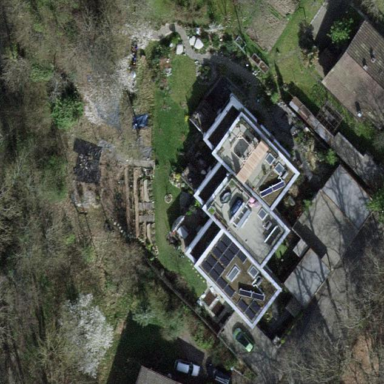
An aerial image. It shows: Garden enclosed by fence.